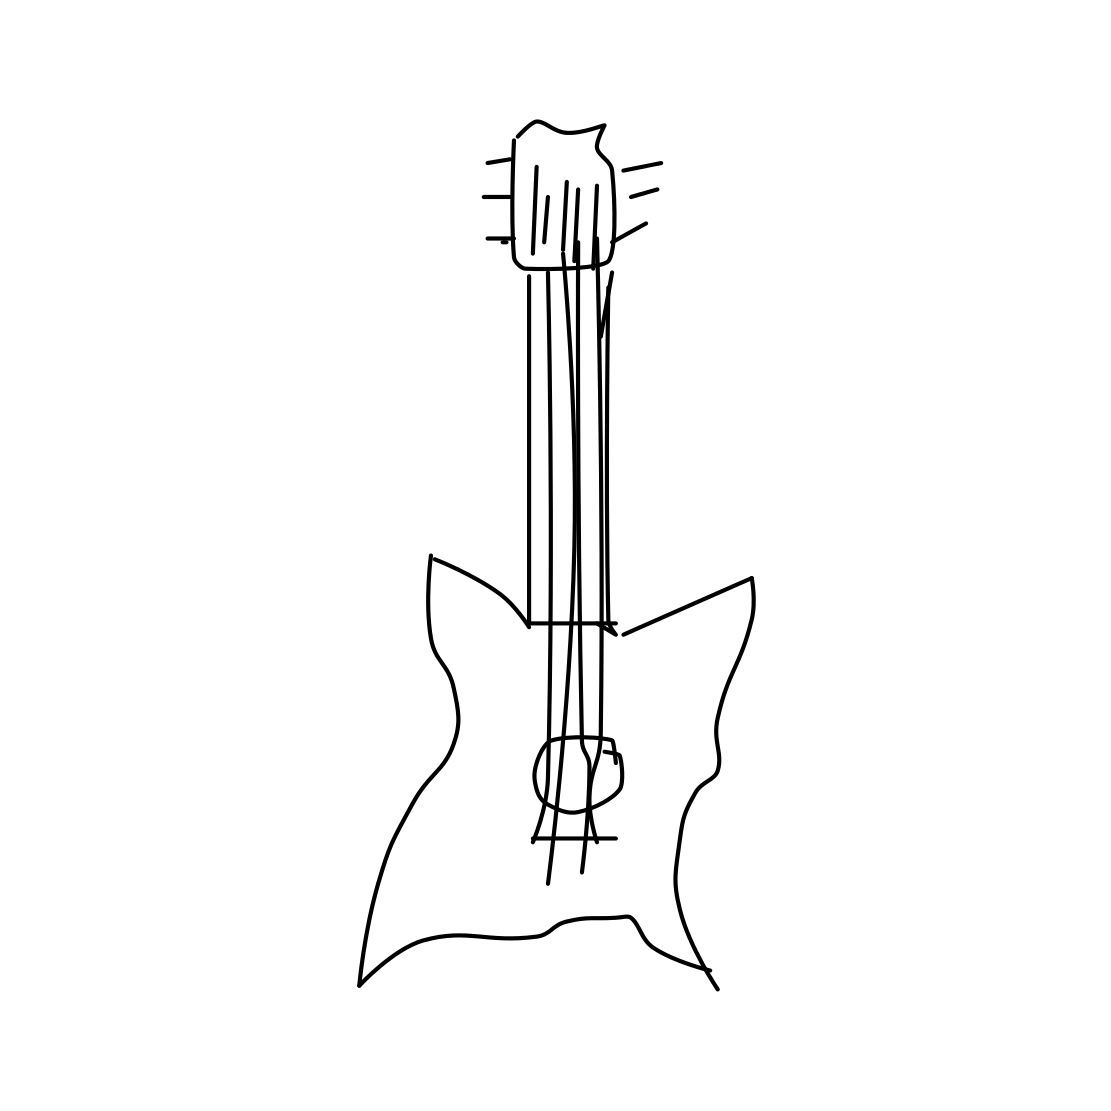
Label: guitar